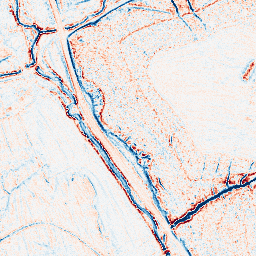
Category: edge_preserving
Decomposition family: anisotropic_diffusion
Decomposition parameters: iterations: 10
kappa: 100
gamma: 0.1
Upsampling method: sinc_hamming
Upsampling parameters: scale: 2
kernel_size: 16
Upsampling scale: 2